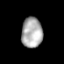
Tissue: prostate
Cell type: Myeloid cells
Senescence score: 0.3472
Nuclear area (px): 624
Mean DAPI intensity: 171.758